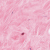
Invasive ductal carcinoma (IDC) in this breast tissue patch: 0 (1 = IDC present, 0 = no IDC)